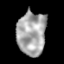
Tissue: lung
Cell type: Others
Senescence score: 0.1988
Nuclear area (px): 1244
Mean DAPI intensity: 166.539